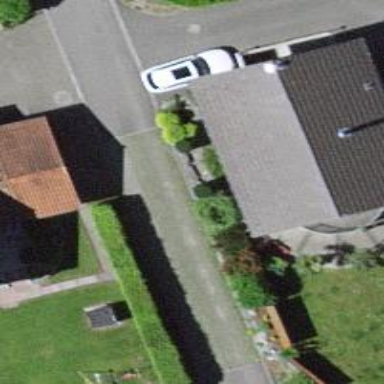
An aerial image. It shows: Residential road with grass paver surface.